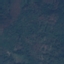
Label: Forest